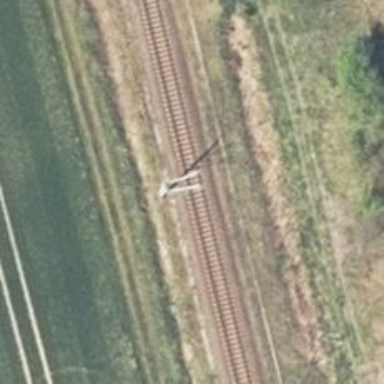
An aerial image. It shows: Milestone along the railway track with catenary mast.